Question: I am trying to add an image and a textbox inside a DIV that has a opacity of 60%. For some reason the two objects also inherits the opacity as well. How do I prevent it?
HTML:
'''
<body>
<div id="sliderdiv">
<div id="slider">
<img src="i2.jpg" alt="" />
<img src="i3.jpg" alt="Pure Javascript. No jQuery. No flash." />
<img src="i4.jpg" alt="#htmlcaption" />
<img src="i5.jpg" />
</div>
<div id="htmlcaption" style="display: none;">
<em>HTML</em> caption. Link to <a href="http://www.google.com/">Google</a>.
</div>
</div>
<div id="bg">
<img src="wmlogo.jpg" width="140" height="30" alt="Westmed Medical Group" title="Westmed Medical Group Homepage" id="logoimg" />
<input type=text size=25 id=insidebgtext />
</div>
</body>
'''
CSS:
'''
* {
background-color: #CC0000;
padding: 0px;
margin: 0px;
}
#bg {
position: absolute;
background-color: #000000;
height: 50px;
width: 100%;
opacity:0.6;
filter:alpha(opacity=60); /* For IE8 and earlier */
z-index: 1;
}
#insidebgtext {
position: absolute;
top: 25%;
right: 20%;
background-color: #FFFFFF;
z-index: 25;
}
#sliderdiv
{
position:absolute;
left:0px;
top:0px;
width: 100%;
height: 306px;
z-index:-1;
background-color: #FCFCFC;
}
#logoimg {
position: absolute;
top: 15%;
left: 25%;
z-index: 25;
}
'''
How it appears:

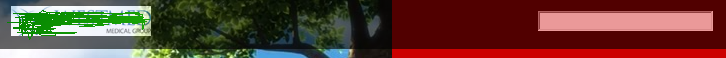
Answer: The inheritance of the properties of parents in the child in very obvious. For your purpose you can use a proxy way of all together.